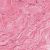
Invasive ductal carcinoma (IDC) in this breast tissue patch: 0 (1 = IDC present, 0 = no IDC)